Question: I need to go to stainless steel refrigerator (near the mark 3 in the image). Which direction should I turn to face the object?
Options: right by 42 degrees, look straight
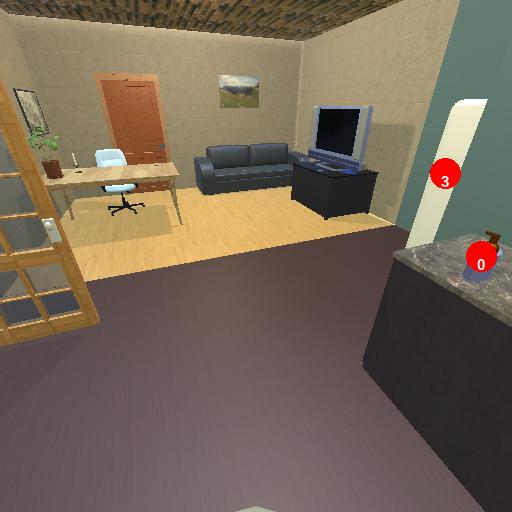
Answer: right by 42 degrees